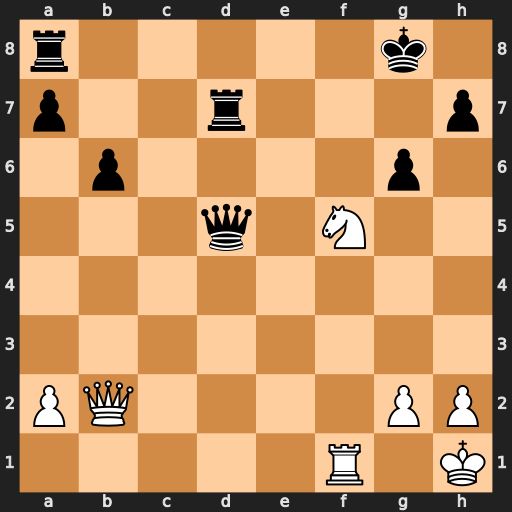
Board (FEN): r5k1/p2r3p/1p4p1/3q1N2/8/8/PQ4PP/5R1K
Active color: w
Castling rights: -
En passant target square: -
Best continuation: Nh6#